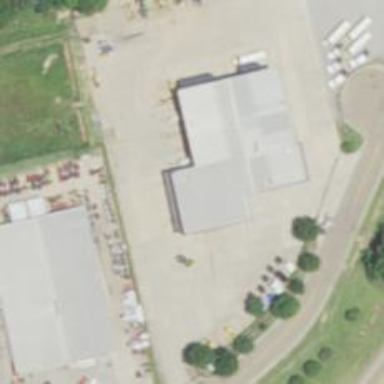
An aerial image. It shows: Scene featuring industrial mobile equipment.